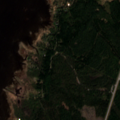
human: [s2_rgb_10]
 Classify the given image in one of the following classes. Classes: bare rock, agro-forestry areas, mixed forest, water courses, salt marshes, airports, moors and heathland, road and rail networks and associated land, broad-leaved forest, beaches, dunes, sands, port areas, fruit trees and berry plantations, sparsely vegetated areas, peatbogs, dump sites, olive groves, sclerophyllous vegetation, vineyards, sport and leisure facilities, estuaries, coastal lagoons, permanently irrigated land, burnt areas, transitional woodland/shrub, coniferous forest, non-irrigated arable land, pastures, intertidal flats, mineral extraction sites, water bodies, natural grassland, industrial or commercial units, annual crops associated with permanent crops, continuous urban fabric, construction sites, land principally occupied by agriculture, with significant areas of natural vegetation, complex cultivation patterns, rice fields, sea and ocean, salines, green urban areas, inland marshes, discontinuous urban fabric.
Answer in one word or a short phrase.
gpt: coniferous forest, mixed forest, sea and ocean